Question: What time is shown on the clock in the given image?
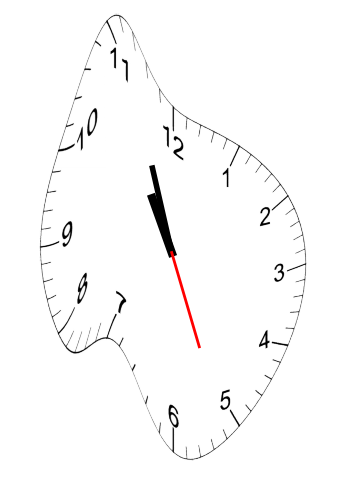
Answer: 10:56:26